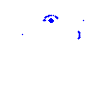
Particle: pion